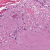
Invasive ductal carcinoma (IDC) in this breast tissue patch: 0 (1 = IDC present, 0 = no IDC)